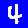
Digit: 4